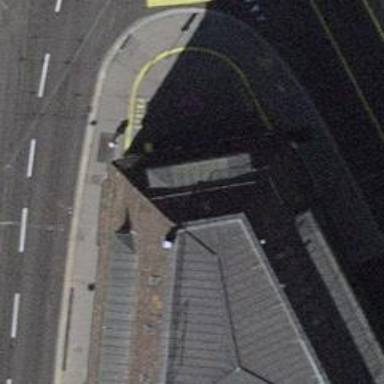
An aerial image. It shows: Post office.